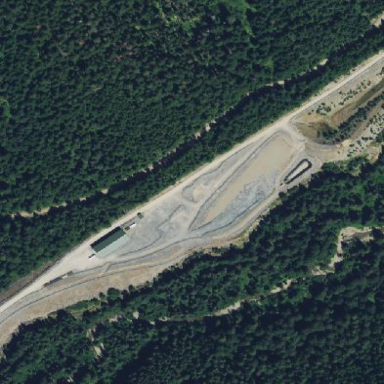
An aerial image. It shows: Quarry area.